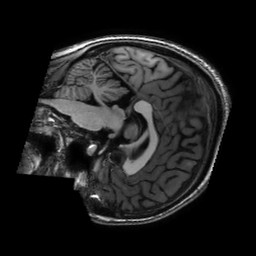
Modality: T1w
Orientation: sagittal
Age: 23
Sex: female
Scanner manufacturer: philips
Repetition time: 0.007963 s
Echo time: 0.00367 s